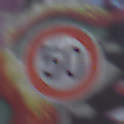
Verkehrszeichen: Geschwindigkeit50
Umgebung: Outdoor, Urban
Tageszeit: MorningAfternoon
Wetter: PartlyCloudy
Licht: Natural
Jahreszeit: NotSpecified
Kontrast: LowContrast